Question: I am using fmdb but i am not knowing where to add the db file.
I found <URL>.
I created a database in 'Lita', added the extension .sqlite and added the db file as follows :

then tried to use the following
'''
NSArray *paths = NSSearchPathForDirectoriesInDomains(NSDocumentDirectory, NSUserDomainMask, YES);
NSString *docsPath = [paths objectAtIndex:0];
NSString *path = [docsPath stringByAppendingPathComponent:@"db.sqlite"];
FMDatabase *database = [FMDatabase databaseWithPath:path];
[database open];
FMResultSet *results = [database executeQuery:@"select * from tbl"];
printf("hi");
while([results next]) {
printf("hi2");
NSString *name = [results stringForColumn:@"clm1"];
NSString *text = [results stringForColumn:@"clm2"];
NSLog(@"test: %@ - %@",name, text);
}
printf("done");
'''
i am getting the 'hi' 'done' but never 'hi2'...
anyone can help?
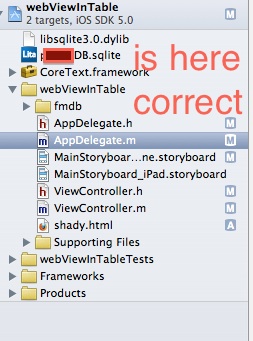
Answer: You want to add the (compiled) database to the project as a resource, and then copy it into the documents folder of the app on first start-up.
Here is an example method that does the work, call it from the applicationDidFinishLaunching and use the resultant FMDatabase * for all you queries.
'''
- (FMDatabase *)openDatabase
{
NSFileManager *fm = [NSFileManager defaultManager];
NSString *documents_dir = [NSSearchPathForDirectoriesInDomains(NSDocumentDirectory, NSUserDomainMask, YES) objectAtIndex:0];
NSString *db_path = [documents_dir stringByAppendingPathComponent:[NSString stringWithFormat:@"database.s3db"]];
NSString *template_path = [[NSBundle mainBundle] pathForResource:@"template_db" ofType:@"s3db"];
if (![fm fileExistsAtPath:db_path])
[fm copyItemAtPath:template_path toPath:db_path error:nil];
FMDatabase *db = [FMDatabase databaseWithPath:db_path];
if (![db open])
NSLog(@"Failed to open database!");
return db;
}
'''